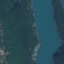
Land use / land cover: River